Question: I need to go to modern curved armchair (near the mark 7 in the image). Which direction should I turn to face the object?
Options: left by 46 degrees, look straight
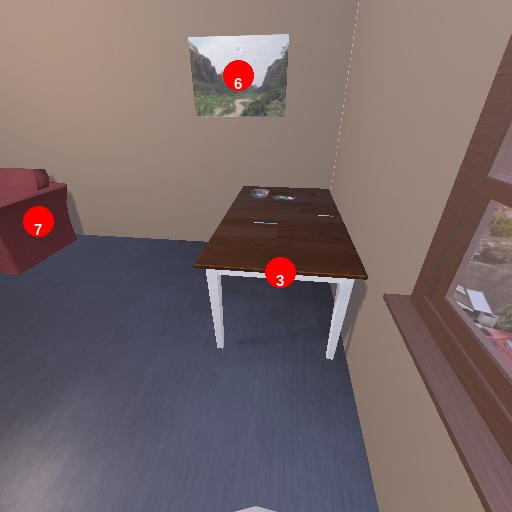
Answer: left by 46 degrees